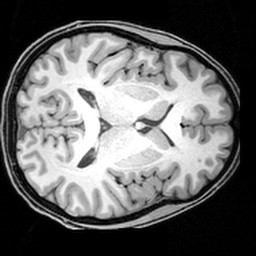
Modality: T1w
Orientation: axial
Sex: female
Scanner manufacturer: siemens
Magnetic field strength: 3 T
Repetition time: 1.9 s
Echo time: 0.00397 s